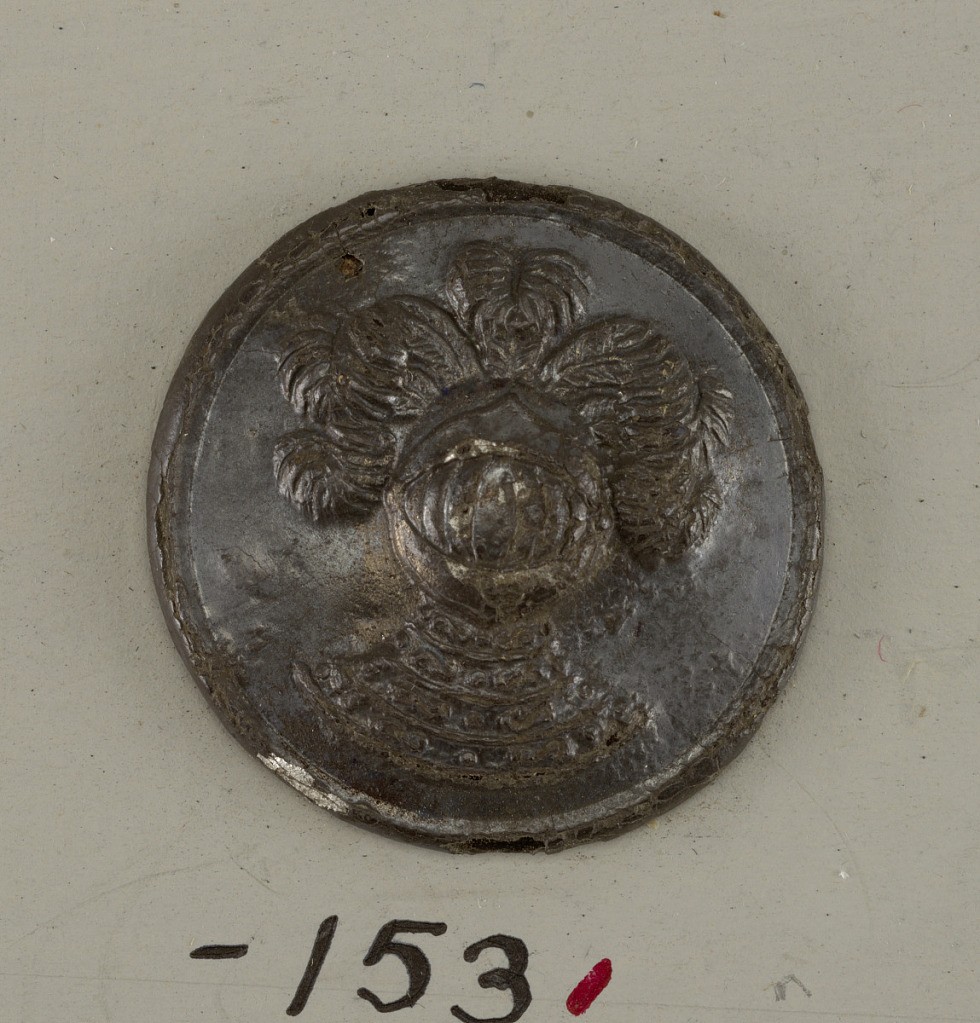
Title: Button
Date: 19th century
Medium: Pewter, brass
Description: Slightly convex button with ornament in design of a head wearing helmet with feathers. Brass back and shank.

On card E